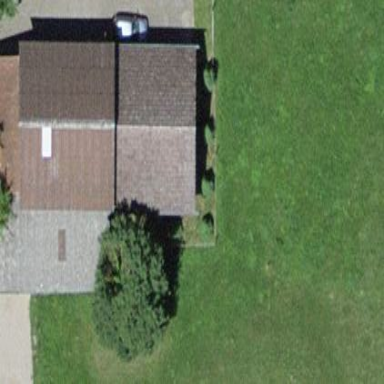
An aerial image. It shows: Stable.